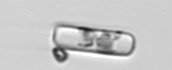
Label: Guinardia_delicatula